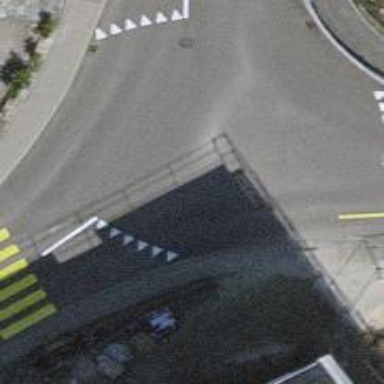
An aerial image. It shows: Mini roundabout on the road.